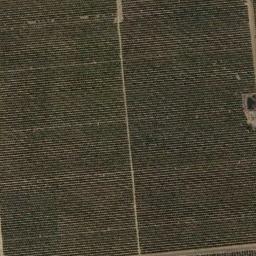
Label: rectangular_farmland